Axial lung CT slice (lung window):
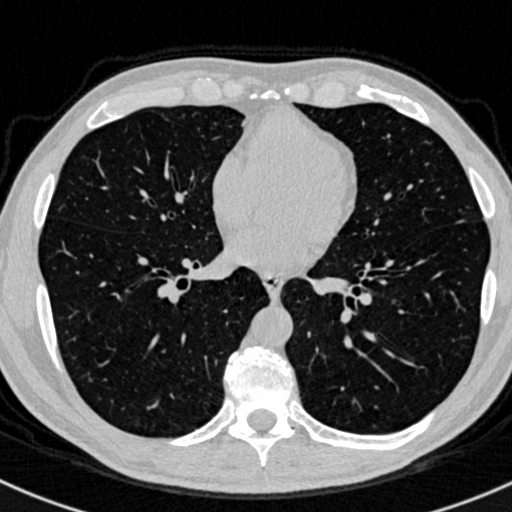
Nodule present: no